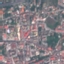
Label: Residential